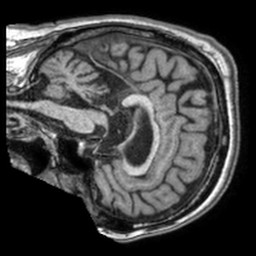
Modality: T1w
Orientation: sagittal
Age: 66
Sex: female
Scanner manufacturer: philips
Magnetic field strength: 1.5 T
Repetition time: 0.007096 s
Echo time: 0.003211 s